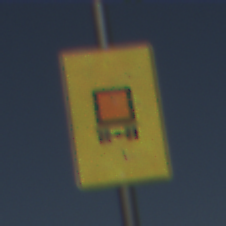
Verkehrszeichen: KennzeichnungspflichtigeFahrzeugeGefaehrlicheGueterOhnePfeilsymbol
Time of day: Midday
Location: Outdoor (RoadRail)
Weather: Clear
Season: Summer
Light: Natural